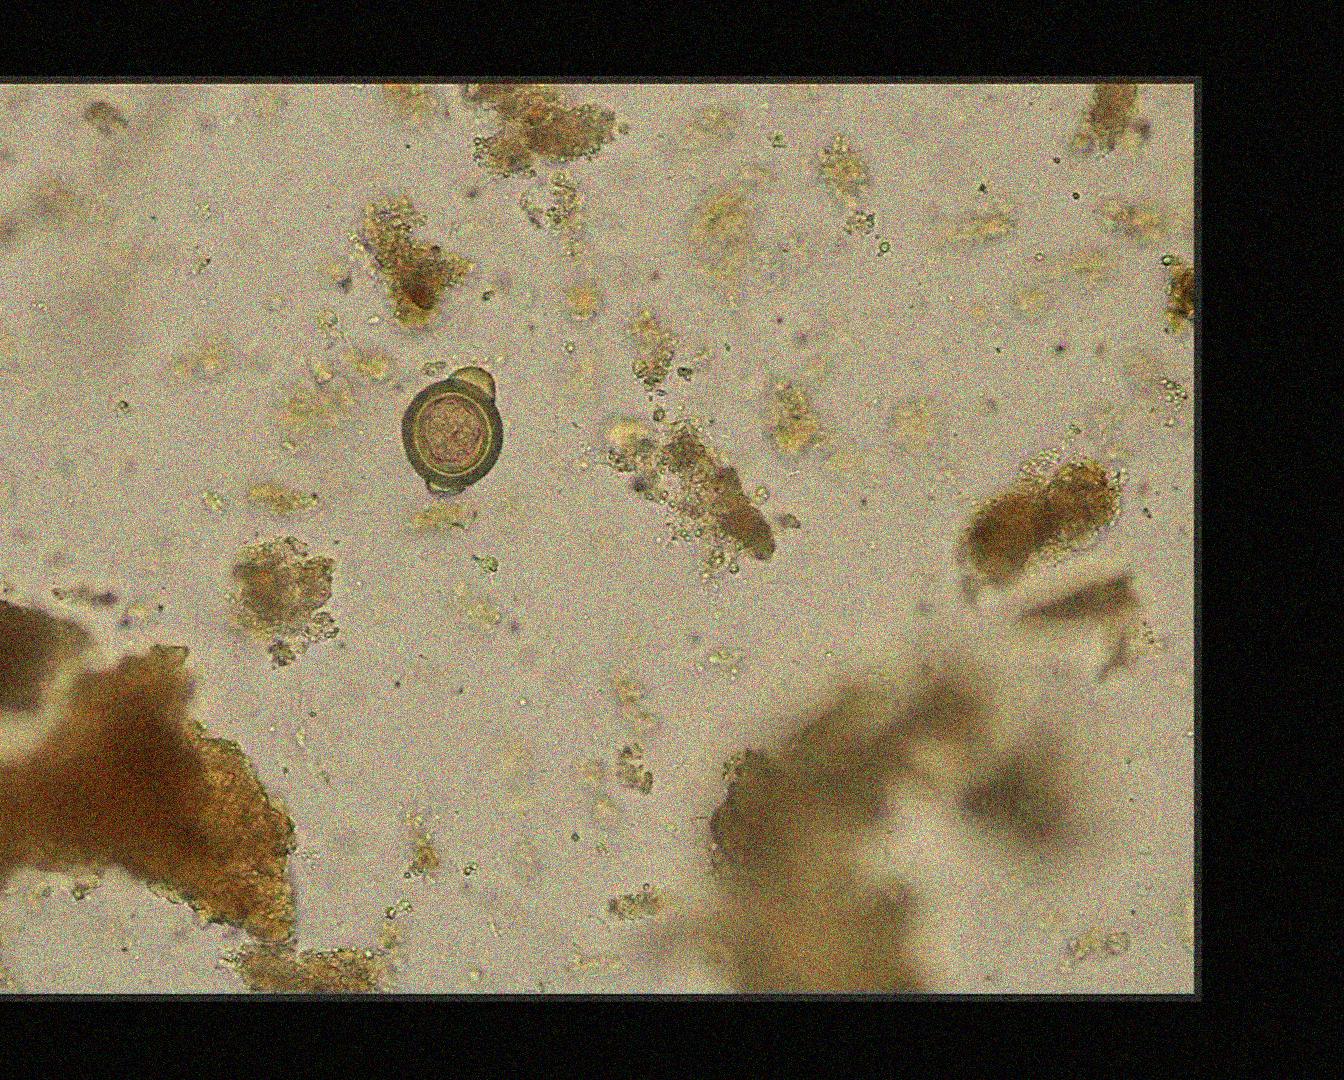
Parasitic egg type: Taenia spp. egg